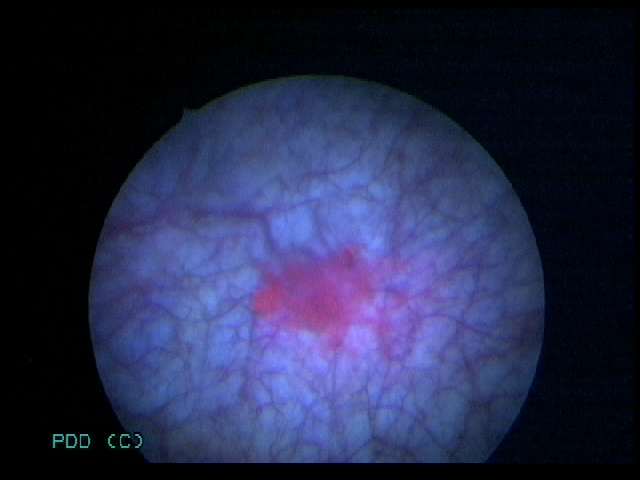
Modality: BLC
Class: Malignant
Subclass: LowGradePapillary
Lesion: L1
Stage: Ta
Morphology: Papillary
Bladder cancer association: Yes